Question: I want to create a scatter plot matrix which will be composed by some subplots. I have extracted from a .txt file my data and created an array of shape (x,y,z,p1,p2,p3). The first three columns of the array represent the x,y,z coordinates from the original image that these data come from and the last three columns(p1, p2, p3) some other parameters. Consequently, in each row of the array the parameters p1, p2, p3 have the same coordinates(x,y,z).In the scatter plot, I want to visualize the p1 parameter against the p2, p3 parameters in a first stage. For every point I pick, I would like its (x,y,z) parameters from the first three columns of my array to be annotated and the point with the same coordinates in the adjacent subplot to be highlighted or its color to be modified.
In my code, two subplots are created and in the terminal are printed the (p1,p2 or p3) values that are acquired by picking a point, the respective values of the same point in the adjacent subplot and the (x,y,z) parameters of this point.
Moreover, when I pick a point in the first subplot, the color of the corresponding point in the second subplot changes but not vice versa. This color modification is recognizable only if I resize manually the figure. How could I add interactivity for both subplots without having to tweak the figure in order to notice any changes? What kind of modifications should I make in order this interactivity to be feasible in a reduced scatter plot matrix like in this question "<URL>" . I am not an experienced python, matplotlib user, so any kind of help will be appreciated
'''
import numpy as np
import matplotlib.pyplot as plt
import pylab as pl
def main():
#load data from file
data = np.loadtxt(r"data.txt")
plt.close("all")
x = data[:, 3]
y = data[:, 4]
y1 = data[:, 5]
fig1 = plt.figure(1)
#subplot p1 vs p2
plt.subplot(121)
subplot1, = plt.plot(x, y, 'bo', picker=3)
plt.xlabel('p1')
plt.ylabel('p2')
#subplot p1 vs p3
plt.subplot(122)
subplot2, = plt.plot(x, y1, 'bo', picker=3)
plt.xlabel('p1')
plt.ylabel('p3')
plt.subplots_adjust(left=0.1, right=0.95, wspace=0.3, hspace=0.45)
# art.getp(fig1.patch)
def onpick(event):
thisevent = event.artist
valx = thisevent.get_xdata()
valy = thisevent.get_ydata()
ind = event.ind
print 'index', ind
print 'selected point:', zip(valx[ind], valy[ind])
print 'point in the adjacent subplot', x[ind], y1[ind]
print '(x,y,z):', data[:, 0][ind], data[:, 1][ind], data[:, 2][ind]
for xcord,ycord in zip(valx[ind], valy[ind]):
plt.annotate("(x,y,z):", xy = (x[ind], y1[ind]), xycoords = ('data' ),
xytext=(x[ind] - .5, y1[ind]- .5), textcoords='data',
arrowprops=dict(arrowstyle="->",
connectionstyle="arc3"),
)
subplot2, = plt.plot(x[ind], y[ind], 'ro', picker=3)
subplot1 = plt.plot(x[ind], y[ind], 'ro', picker=3)
fig1.canvas.mpl_connect('pick_event', onpick)
plt.show()
main()
'''

In conclusion, information are printed in the terminal, independently of the subplot, when I pick a point. But, the color is modified only in the points of the right subplot, when I pick a point in the left subplot and not vice versa. Moreover, the change of the color is not noticeable until I tweak the figure(e.g. move it or resize it) and when I choose a second point, the previous one remains colored.
Any kind of contribution will be appreciated. Thank you in advance.
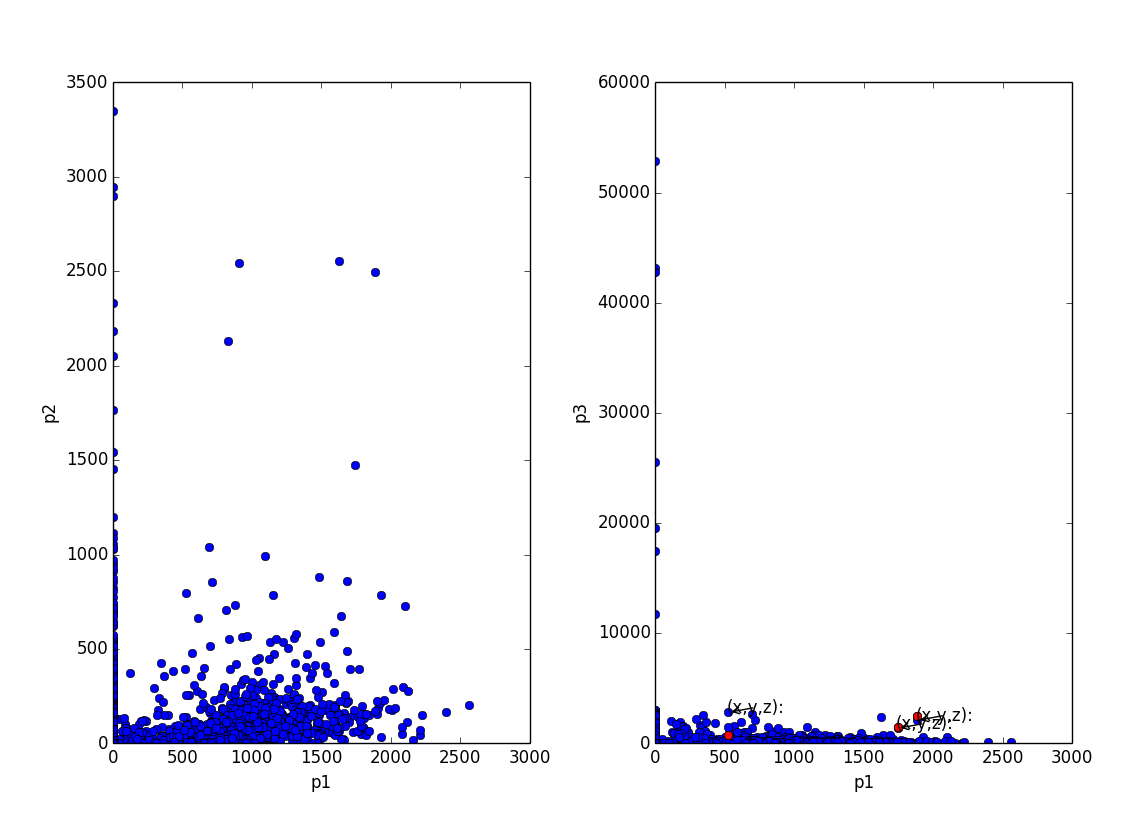
Answer: You're already on the right track with your current code. You're basically just missing a call to 'plt.draw()' in your 'onpick' function.
However, in our discussion in the comments, 'mpldatacursor' came up, and you asked about an example of doing things that way.
The current 'HighlightingDataCursor' in 'mpldatacursor' is set up around the idea of highlighting an entire 'Line2D' artist, not just a particular index of it. (It's deliberately a bit limited, as there's no good way to draw an arbitrary highlight for any artist in matplotlib, so I kept the highlighting parts small.)
However, you could subclass things similar to this (assumes you're using 'plot' and want the first thing you plot in each axes to be used). I'm also illustrating using 'point_labels', in case you want to have different labels for each point shown.:
'''
import numpy as np
import matplotlib.pyplot as plt
from mpldatacursor import HighlightingDataCursor, DataCursor
def main():
fig, axes = plt.subplots(nrows=2, ncols=2)
for ax, marker in zip(axes.flat, ['o', '^', 's', '*']):
x, y = np.random.random((2,20))
ax.plot(x, y, ls='', marker=marker)
IndexedHighlight(axes.flat, point_labels=[str(i) for i in range(20)])
plt.show()
class IndexedHighlight(HighlightingDataCursor):
def __init__(self, axes, **kwargs):
# Use the first plotted Line2D in each axes
artists = [ax.lines[0] for ax in axes]
kwargs['display'] = 'single'
HighlightingDataCursor.__init__(self, artists, **kwargs)
self.highlights = [self.create_highlight(artist) for artist in artists]
plt.setp(self.highlights, visible=False)
def update(self, event, annotation):
# Hide all other annotations
plt.setp(self.highlights, visible=False)
# Highlight everything with the same index.
artist, ind = event.artist, event.ind
for original, highlight in zip(self.artists, self.highlights):
x, y = original.get_data()
highlight.set(visible=True, xdata=x[ind], ydata=y[ind])
DataCursor.update(self, event, annotation)
main()
'''

Again, this assumes you're using 'plot' and not, say, 'scatter'. It is possible to do this with 'scatter', but you need to change an annoyingly large amount of details. (There's no general way to highlight an arbitrary matplotlib artist, so you have to have a lot of very verbose code to deal with each type of artist individually.)
Hope it's useful, at any rate.